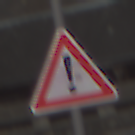
Verkehrszeichen: Gefahrenstelle
Umgebung: Outdoor, Suburban
Tageszeit: MorningAfternoon
Wetter: PartlyCloudy
Licht: Natural
Jahreszeit: NotSpecified
Kontrast: LowContrast